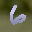
Label: 6